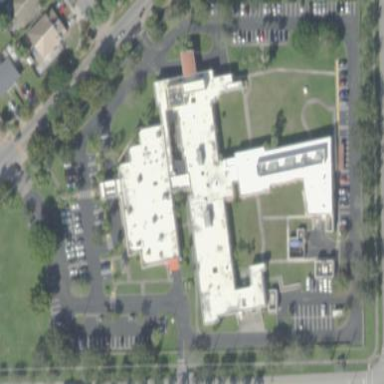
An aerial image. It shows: Hospital providing healthcare services.